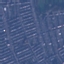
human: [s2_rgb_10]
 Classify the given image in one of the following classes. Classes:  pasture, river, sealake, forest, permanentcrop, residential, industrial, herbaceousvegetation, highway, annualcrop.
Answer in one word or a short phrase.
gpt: Residential